Aerial crown-view tile of a tropical tree (Barro Colorado Island, Panama), acquired 20250124:
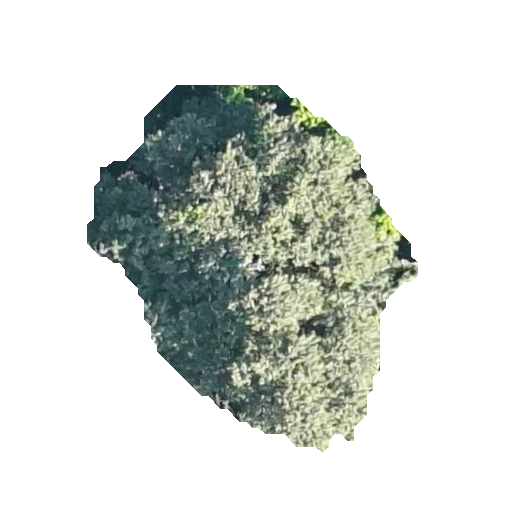
Species: Luehea seemannii
GBIF accepted scientific name: Luehea seemannii
Crown area: 116.425 m²